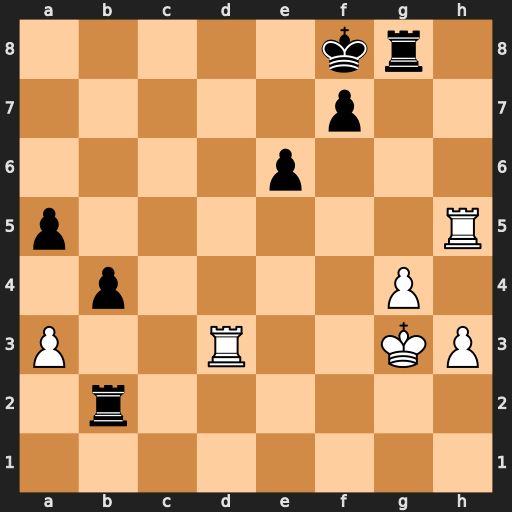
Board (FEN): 5kr1/5p2/4p3/p6R/1p4P1/P2R2KP/1r6/8
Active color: w
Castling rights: -
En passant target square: -
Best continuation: Rd8+ Ke7 Rxg8